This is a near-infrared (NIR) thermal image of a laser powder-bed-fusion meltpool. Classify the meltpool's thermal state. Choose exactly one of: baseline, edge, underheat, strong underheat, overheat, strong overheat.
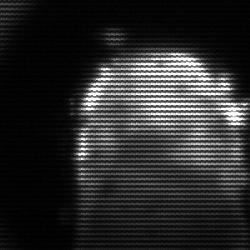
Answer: baseline